Question: I'm having trouble finding the right mapping schema for my EF-based models.

I have a given serial (device) and I want to create a view model containing all the relevant images with their respective categories. I only recently added the categories and that's where my problems started. Up until then I simply selected the relevant device with
'dbCon.Devices.SingleOrDefault(d => d.serial == serial)'
and then, using Automapper mapped its Images attribute to a List of images in the view model. Now I basically want to create a list with all involved categories, with respective collections of their related images. However I can't figure out how to start. What do I use instead of my initial device? I only want to receive categories with images that are related to the defined device.
I think I could figure out how to do it in a loop (loop over all the images and add their respective categories to a list), but then I think it wouldn't only link to images related to the device, but to all images related to the category. Also my impression was that with ORM I don't need loops up until the point where I process the data.
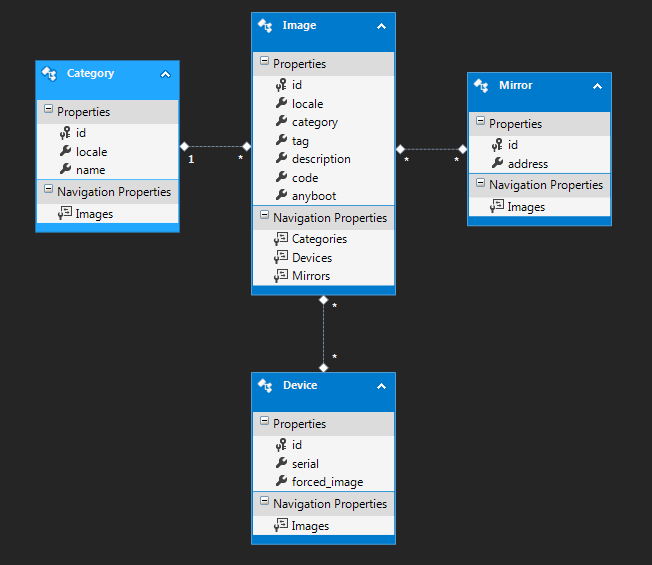
Answer: > I have a given serial (device) and I want to create a view model
containing all the relevant images with their respective categories.
Use navigation properties:
'''
// Get Device
Device device = dbCon.Devices.SingleOrDefault(d => d.serial == serial);
// Get Device's Images
IQueryable images = device.Images;
// Get Images Categories
IQueryable<Category> categories = images.Select(c => c.Category);
'''
Your View Model would look something like:
'''
class DeviceImageCategoriesViewModel
{
Device Device { get; set; }
List<Category> Categories { get; set; }
}
var viewModel = new DeviceImageCategoriesViewModel
{
Device = device,
Categories = categories.ToList() // Each Category will have its navigation property back to Images
};
'''
Or by using eager loading:
'''
Device device = dbCon.Devices.SingleOrDefault(d => d.serial == serial)
.Include(i => i.Images.Select(c => c.Categories))
.ToList();
List<Category> categories = device.Images.Select(c => c.Categories);
'''